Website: home-depot
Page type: delivery-shipping
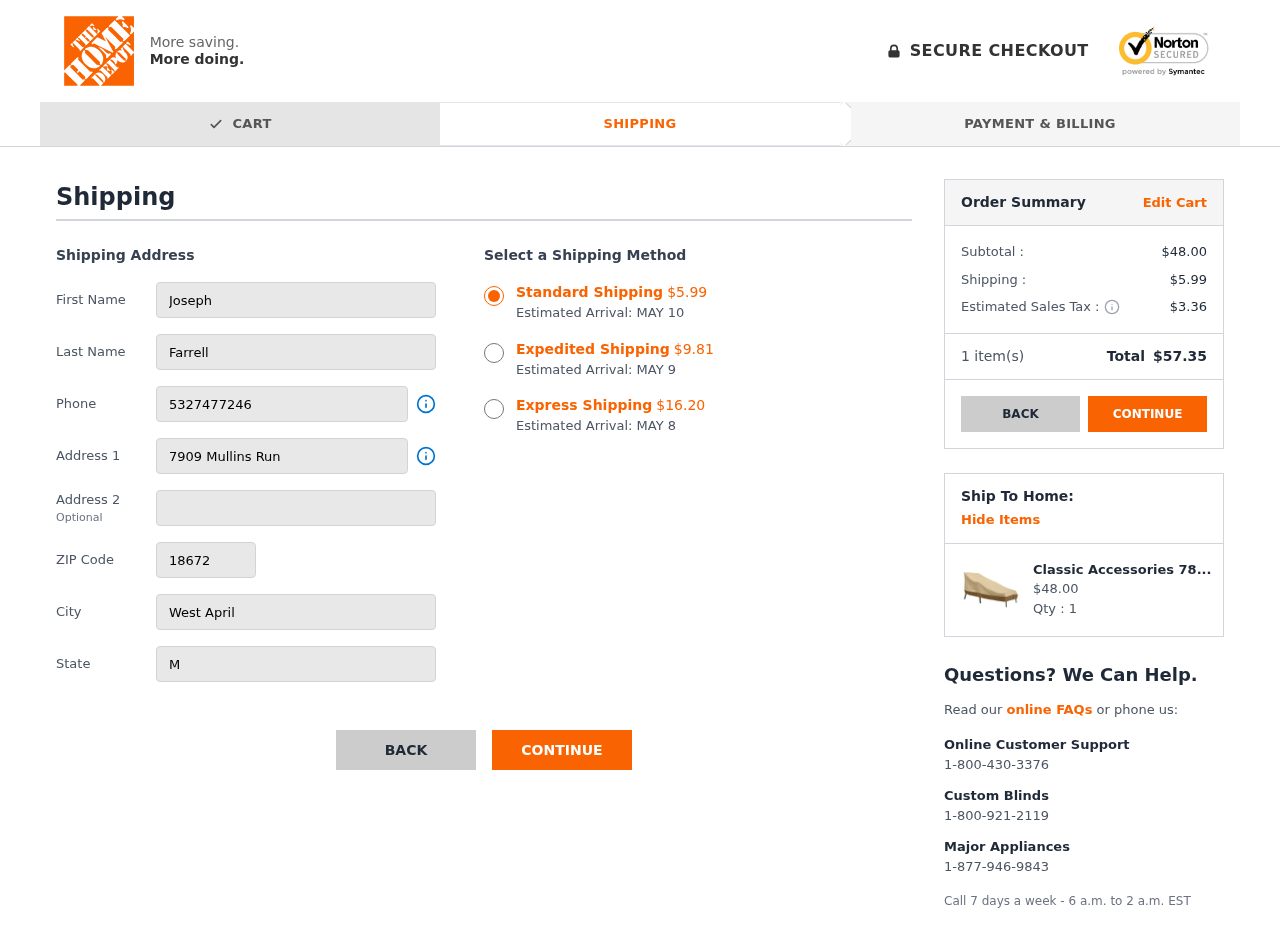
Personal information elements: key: PII_CITY
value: West April
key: PII_FIRSTNAME
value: Joseph
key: PII_LASTNAME
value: Farrell
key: PII_PHONE
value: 5327477246
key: PII_POSTCODE
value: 18672
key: PII_STATE
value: MH
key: PII_STREET
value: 7909 Mullins Run
Product elements: key: PRODUCT1_NAME
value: Classic Accessories 78952 Veranda Patio Chaise Lounge Cover, Medium
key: PRODUCT1_PRICE
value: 48
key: PRODUCT1_QUANTITY
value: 1
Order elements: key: ORDER_SHIPPING_COST_STANDARD
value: $5.99
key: ORDER_DELIVERY_DATE
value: MAY 10
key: ORDER_SHIPPING_COST_EXPEDITED
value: $9.81
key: ORDER_DELIVERY_DATE_EXPEDITED
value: MAY 9
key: ORDER_SHIPPING_COST_EXPRESS
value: $16.20
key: ORDER_DELIVERY_DATE_EXPRESS
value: MAY 8
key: ORDER_SUBTOTAL
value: $48.00
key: ORDER_SHIPPING_COST
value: $5.99
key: ORDER_TAX
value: $3.36
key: ORDER_NUM_ITEMS
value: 1
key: ORDER_TOTAL
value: $57.35